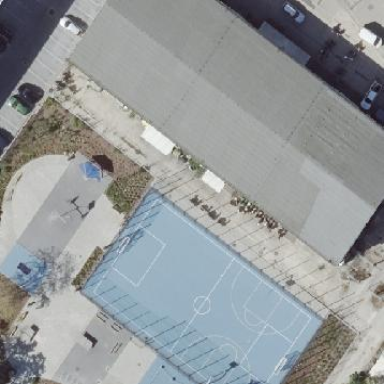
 suitable for playing soccer and basketball."